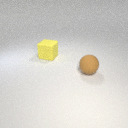
large brown rubber sphere to the right of large yellow rubber cube